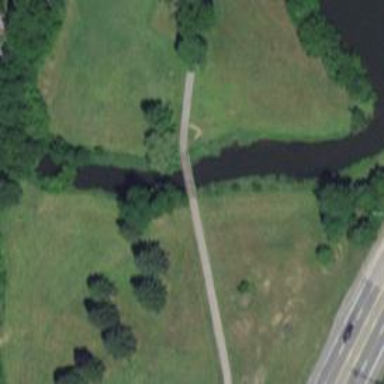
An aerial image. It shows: Bridge for cycleway.